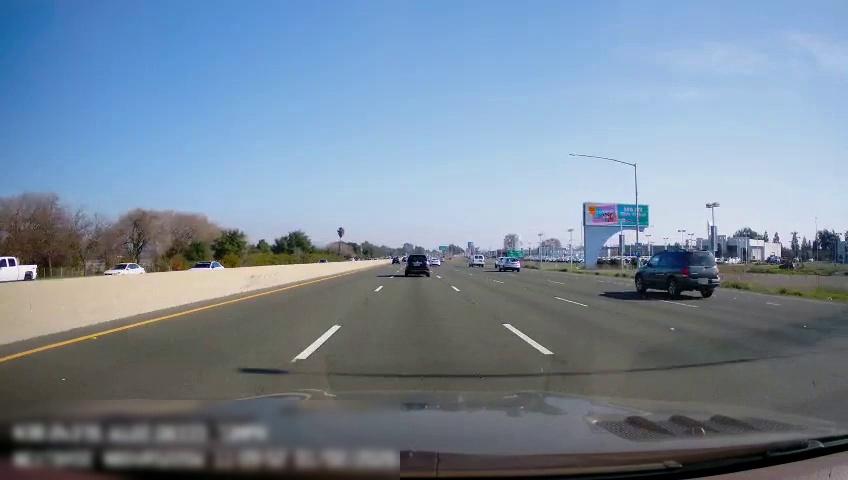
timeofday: Day
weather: Sunny
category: Drivable Space
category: Drivable Space
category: Vehicles | Car
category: Vehicles | SUV
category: Vehicles | SUV
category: Vehicles | Truck
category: Vehicles | SUV
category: Vehicles | Van
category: Vehicles | Truck
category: Vehicles | Car
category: Vehicles | Car
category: Lanes | Alternate Lane
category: Lanes | Current Lane
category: Lanes | Current Lane
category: Lanes | Alternate Lane
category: Lanes | Alternate Lane
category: Lanes | Alternate Lane
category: Lanes | Alternate Lane
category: Traffic | Signs